Question: > I think this may be a duplicate of <URL>
I have this code:
'''
function gotoPage(s){
if(s<=this.d&&s>0){this.g=s; this.page((s-1)*this.p.size);}
}
function pageChange(event, sorter) {
var dd = event.currentTarget;
gotoPage.call(sorter, dd[dd.selectedIndex].value);
}
'''
And JSHINT (JSLINT) is complaining. It says "Strict violation." for the highlighted line:

Is my use of 'Function.call()' and then referencing the instance, somehow inappropriate?
Is this considered to be bad style?
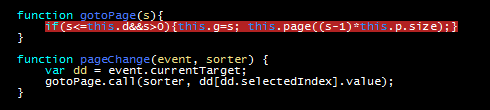
Answer: JSHint says "Possible strict violation" because you are using 'this' inside something that, as far as it can tell, is not a method.
In non-strict mode, calling 'gotoPage(5)' would bind 'this' to the global object ('window' in the browser). In strict mode, 'this' would be 'undefined', and you would get in trouble.
Presumably, you mean to call this function with a bound 'this' context, e.g. 'gotoPage.bind(myObj)(5)' or 'gotoPage.call(myObj, 5)'. If so, you can ignore JSHint, as you will not generate any errors. But, it is telling you that your code is unclear to anyone reading it, because using 'this' inside of something that is not obviously a method is quite confusing. It would be better to simply pass the object as a parameter:
'''
function gotoPage(sorter, s) {
if (s <= sorter.d && s > 0) {
sorter.g = s;
sorter.page((s - 1) * sorter.p.size);
}
}
function pageChange(event, sorter) {
var dd = event.currentTarget;
gotoPage(sorter, dd[dd.selectedIndex].value);
}
'''